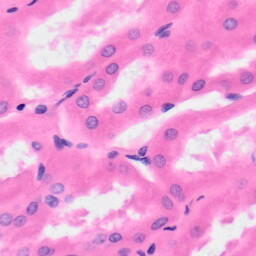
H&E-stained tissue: Kidney